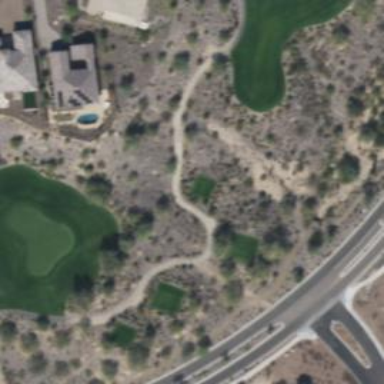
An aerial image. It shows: Pathway for golfing.